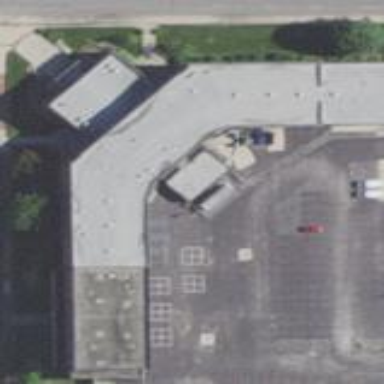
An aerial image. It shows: School building.